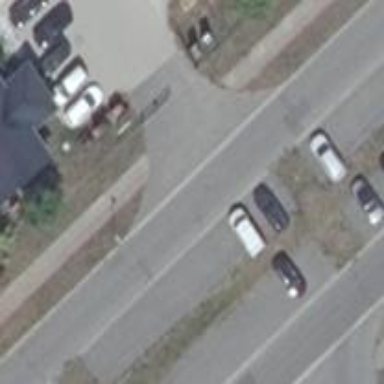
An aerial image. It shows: Unclassified road with asphalt surface. There is diagonal parking on the left lane.